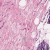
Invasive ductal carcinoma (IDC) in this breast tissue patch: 0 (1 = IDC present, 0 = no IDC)